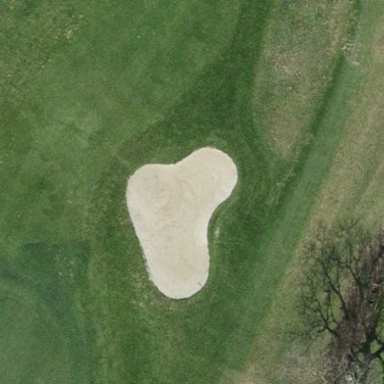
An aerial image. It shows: Sand bunker on golf course.